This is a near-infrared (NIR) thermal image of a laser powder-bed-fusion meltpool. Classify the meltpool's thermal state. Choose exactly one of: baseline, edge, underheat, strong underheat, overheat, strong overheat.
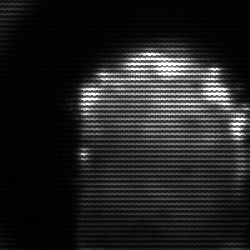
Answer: baseline